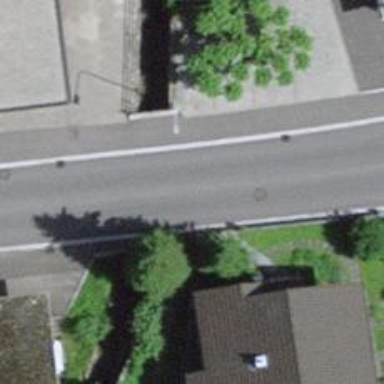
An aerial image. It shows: Unclassified road with asphalt surface crossing bridge. The road has separate sidewalk.